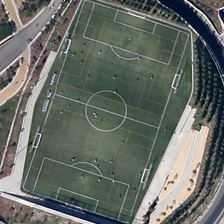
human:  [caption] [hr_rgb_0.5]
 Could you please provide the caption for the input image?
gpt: a football field semi-surrounded by green trees is near a road .

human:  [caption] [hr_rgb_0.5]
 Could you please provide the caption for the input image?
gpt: the playground is surrounded by curved roads and there are some people who are playing football on the playground .

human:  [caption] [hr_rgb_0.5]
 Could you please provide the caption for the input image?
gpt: the playground is surrounded by curved roads and there are some people who are playing football on the playground .

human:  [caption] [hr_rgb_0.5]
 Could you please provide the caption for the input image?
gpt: a football field semi-surrounded by green trees is near a road .

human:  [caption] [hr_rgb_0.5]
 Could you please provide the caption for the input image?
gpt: a football field semi-surrounded by green trees is near a road .